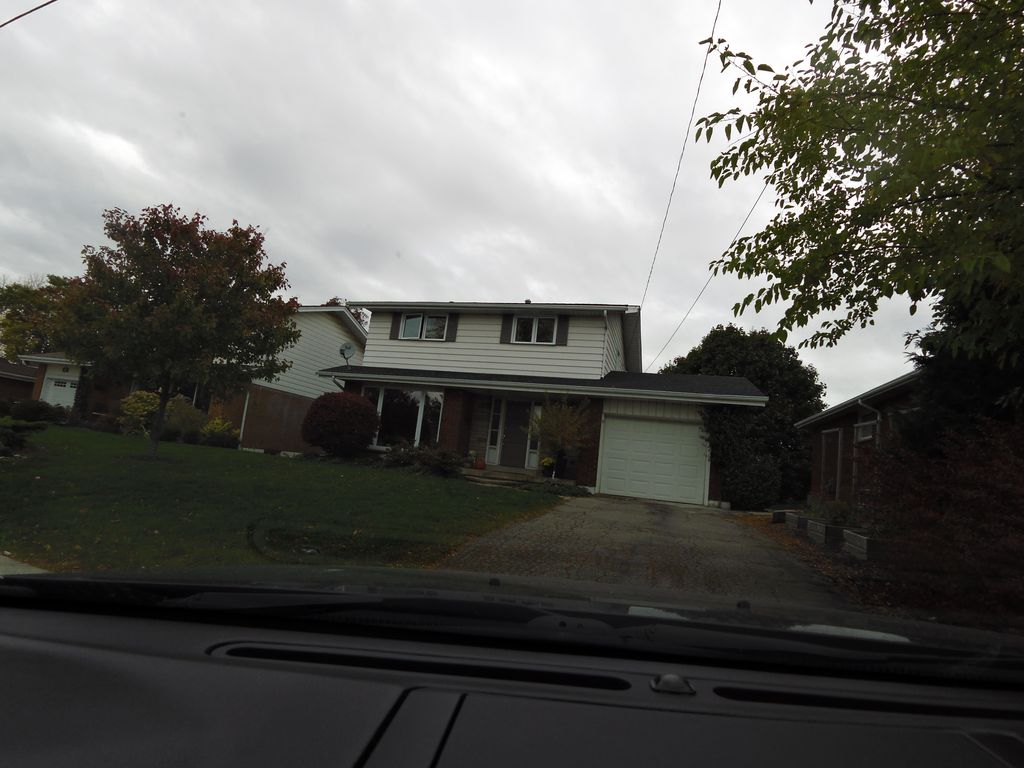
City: hamilton